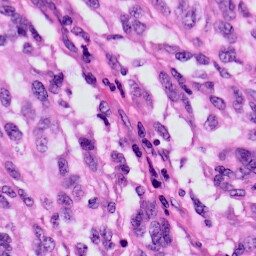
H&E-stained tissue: Skin